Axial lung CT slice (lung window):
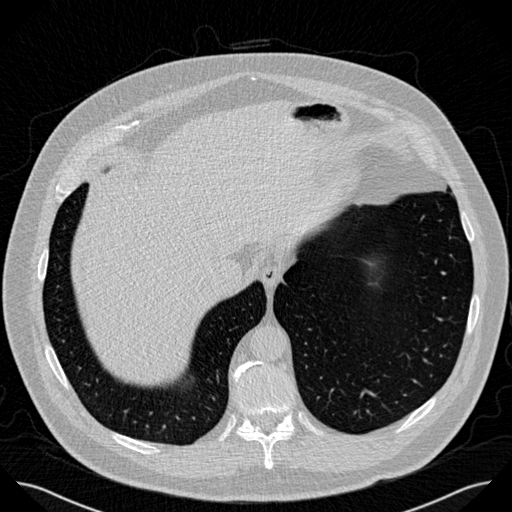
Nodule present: no